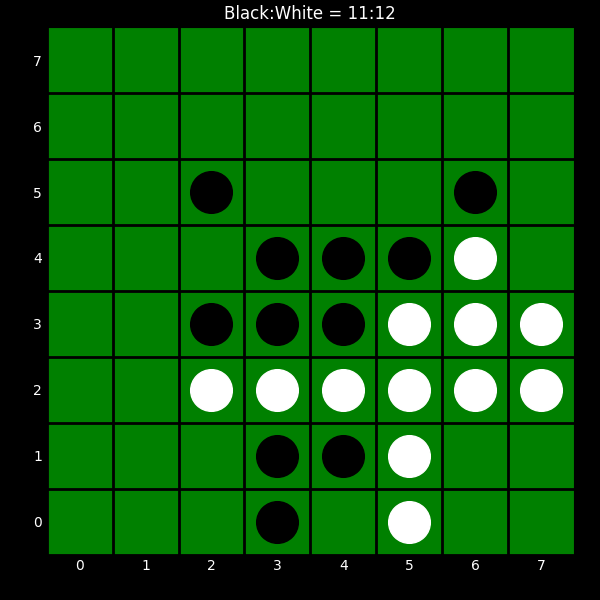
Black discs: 11
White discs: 12